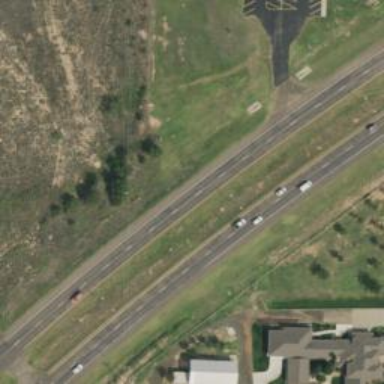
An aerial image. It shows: Trunk highway.